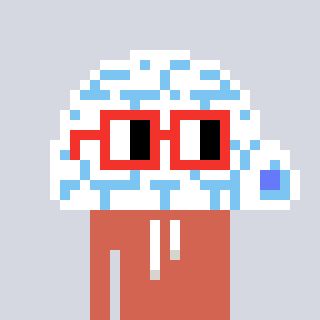
a pixel art character with square red glasses, a igloo-shaped head and a peachy-colored body on a cool background